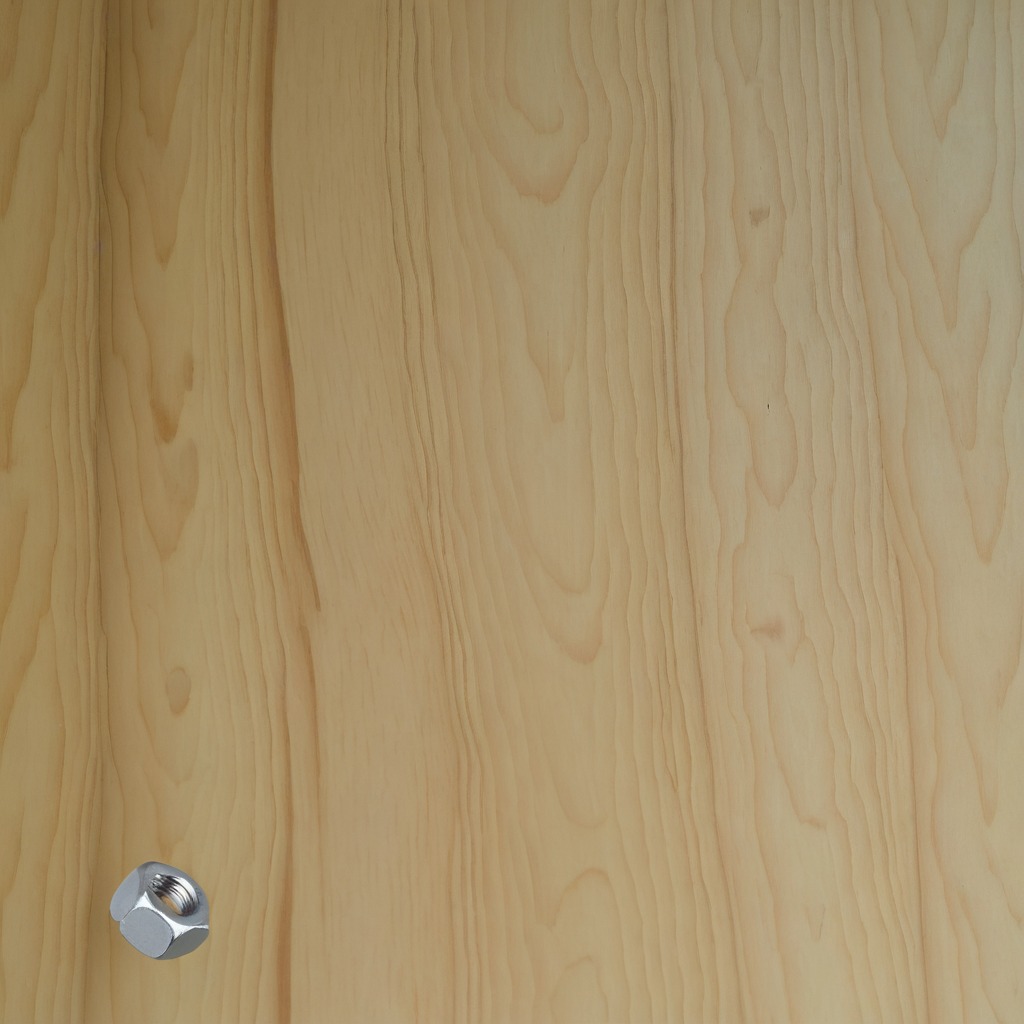
A metal nut lies on the plywood surface in a paint workshop lit by afternoon window light.